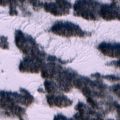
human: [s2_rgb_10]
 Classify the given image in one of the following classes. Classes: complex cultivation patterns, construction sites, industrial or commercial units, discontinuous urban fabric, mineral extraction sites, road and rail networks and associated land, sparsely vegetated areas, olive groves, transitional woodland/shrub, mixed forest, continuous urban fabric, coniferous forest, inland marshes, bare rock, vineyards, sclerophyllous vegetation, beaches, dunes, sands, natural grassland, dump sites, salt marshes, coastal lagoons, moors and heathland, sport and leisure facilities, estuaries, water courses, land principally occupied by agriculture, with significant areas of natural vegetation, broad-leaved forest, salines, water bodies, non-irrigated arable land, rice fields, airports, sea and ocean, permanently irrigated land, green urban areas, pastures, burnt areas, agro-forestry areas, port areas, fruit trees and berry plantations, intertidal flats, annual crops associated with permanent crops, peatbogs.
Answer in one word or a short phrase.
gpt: coniferous forest, peatbogs